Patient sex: M
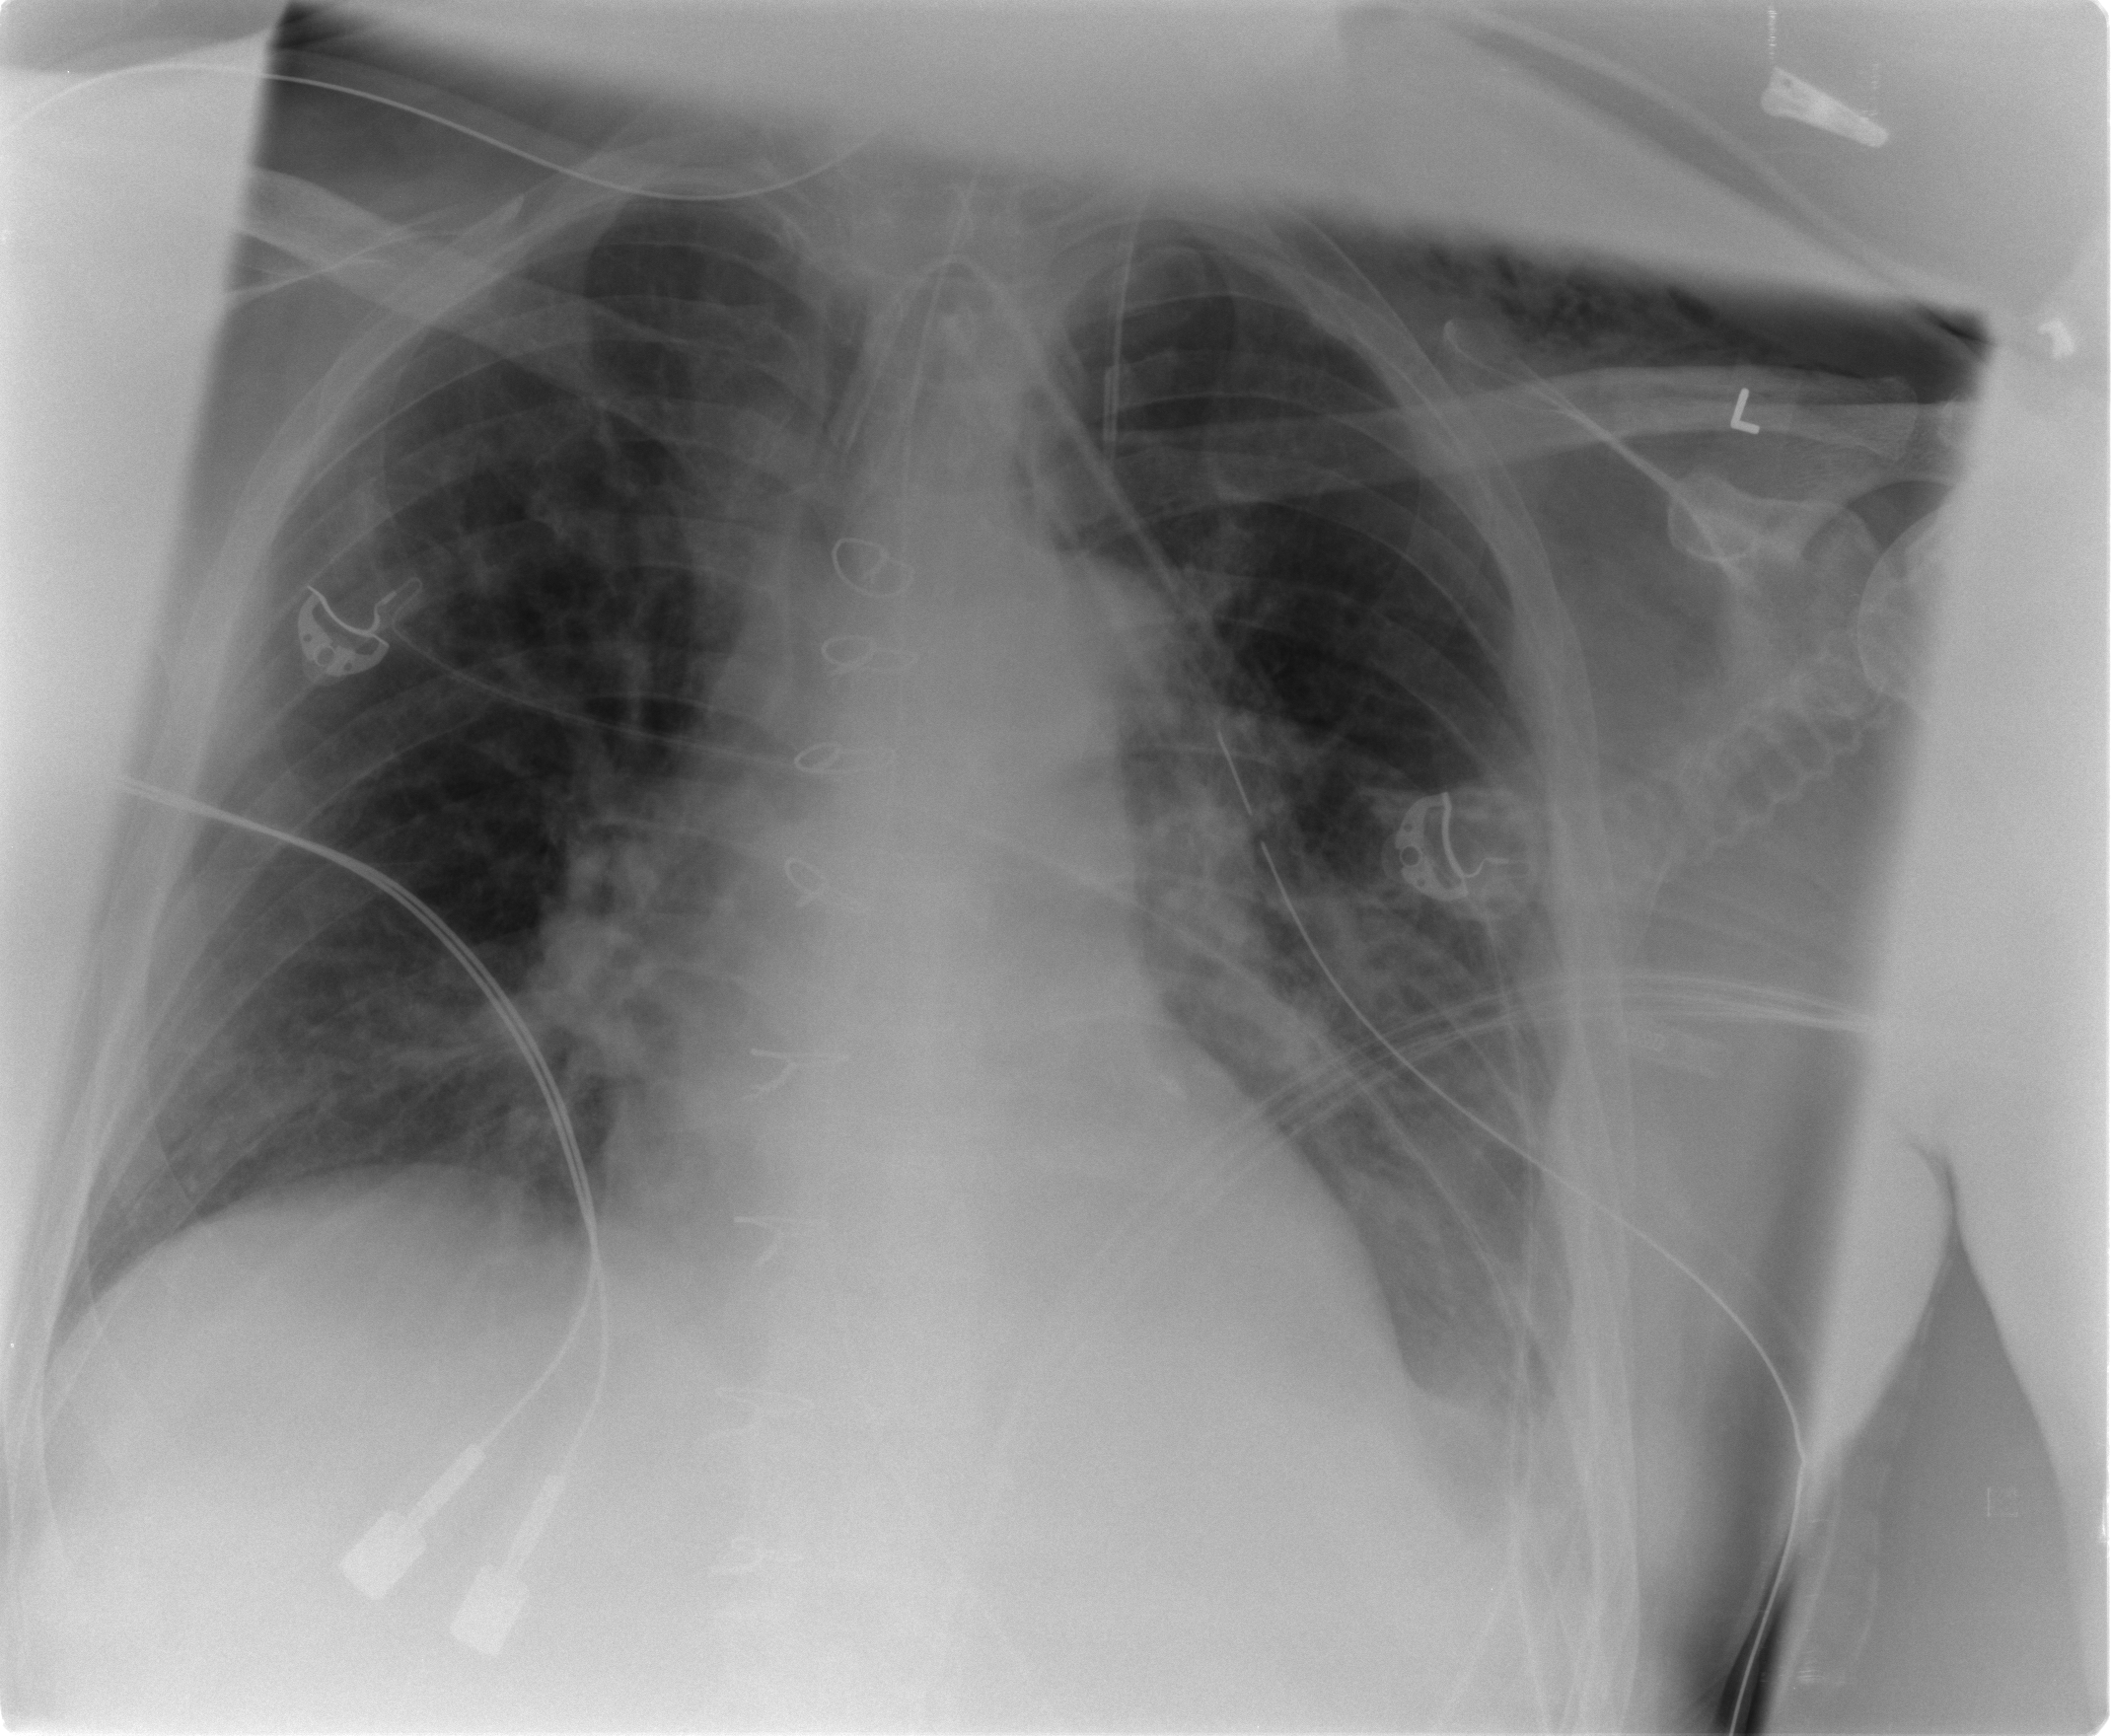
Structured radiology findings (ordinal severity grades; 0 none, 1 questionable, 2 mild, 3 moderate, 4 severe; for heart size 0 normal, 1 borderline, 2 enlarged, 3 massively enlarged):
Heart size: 2
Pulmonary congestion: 2
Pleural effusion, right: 0
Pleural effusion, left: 2
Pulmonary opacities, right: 2
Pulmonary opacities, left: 2
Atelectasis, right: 2
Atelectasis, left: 2